Question: When I try to set a repository in Xcode 4.4.1 I get this error:

On Snow Leopard with Xcode 4.2 all works fine, though.
How can I solve the issue?
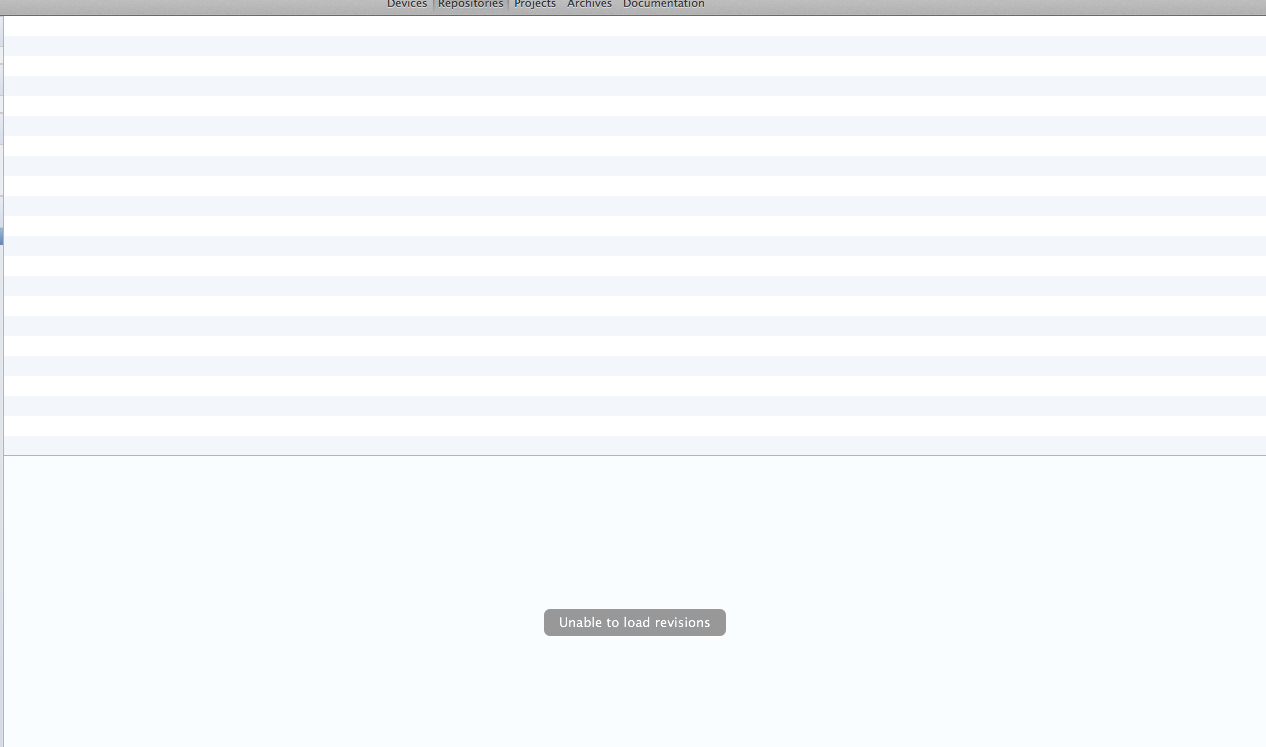
Answer: Go to .
Click on tab and select flag.
Then installa and use from .
Hope this help!